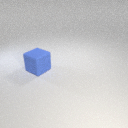
large blue rubber cube